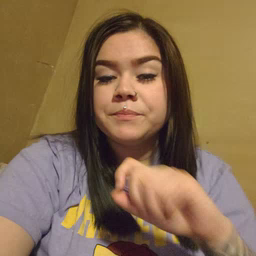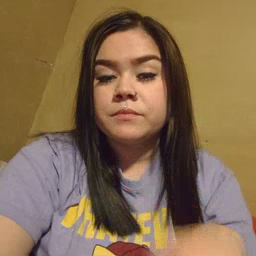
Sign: cheek